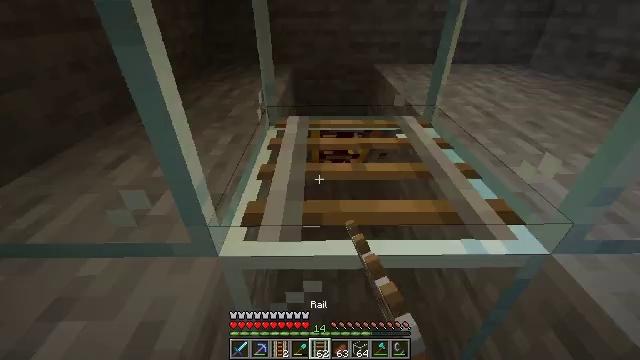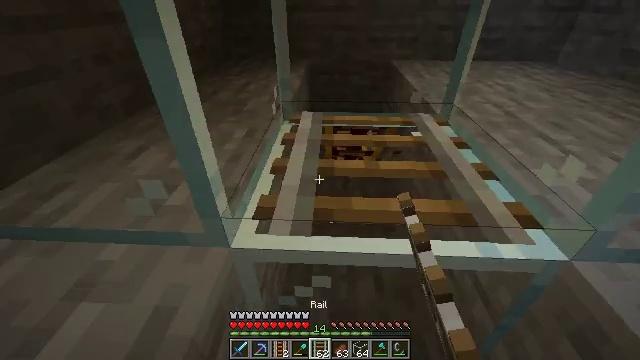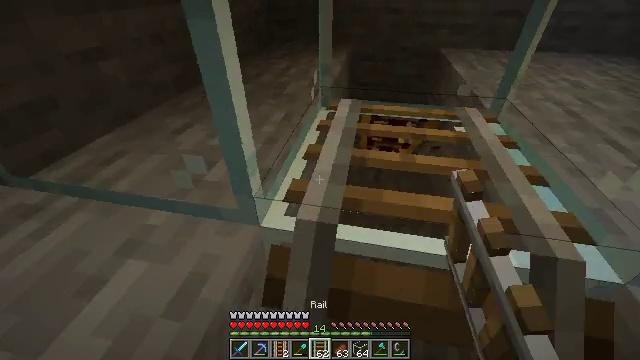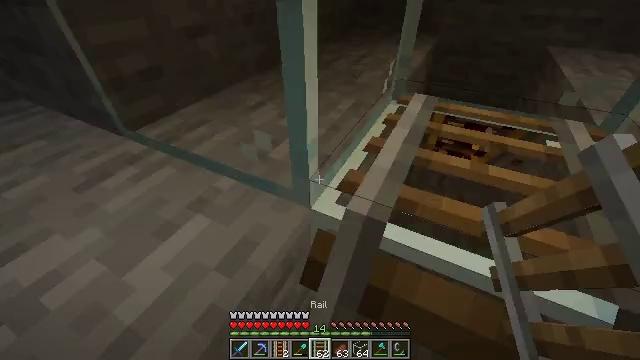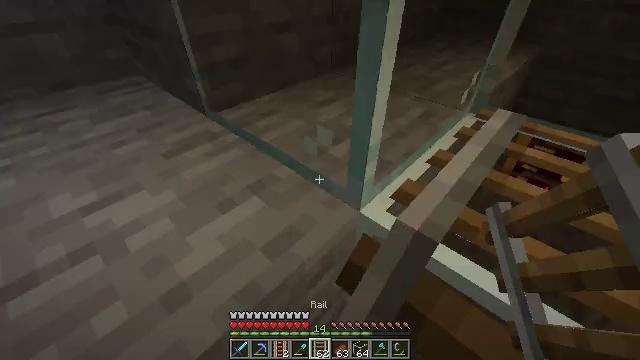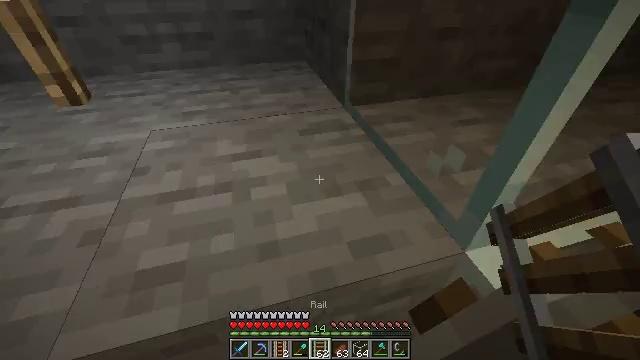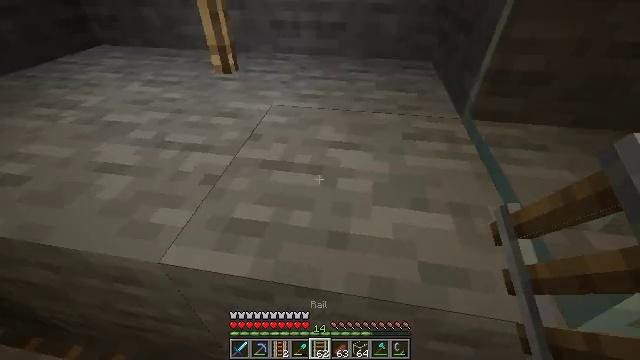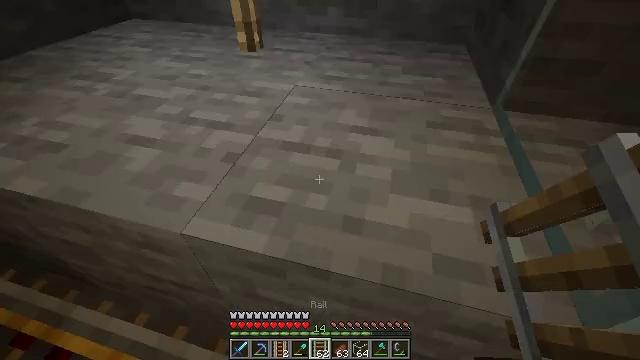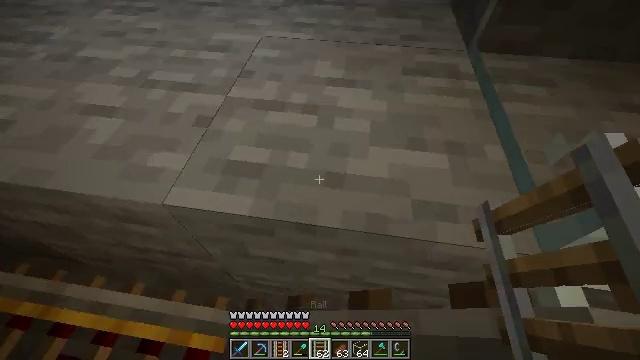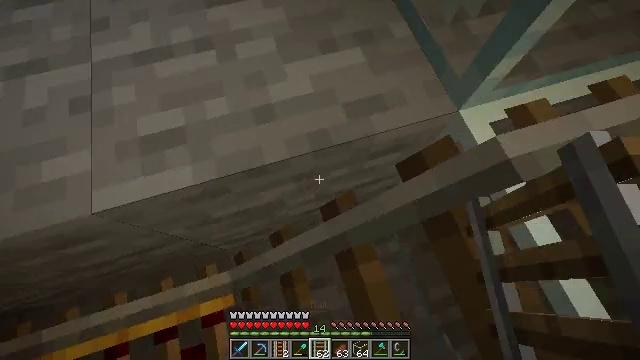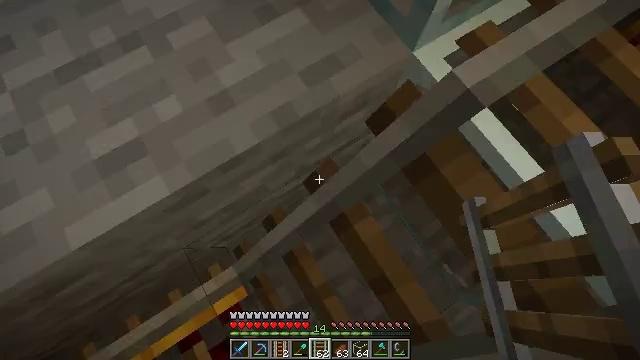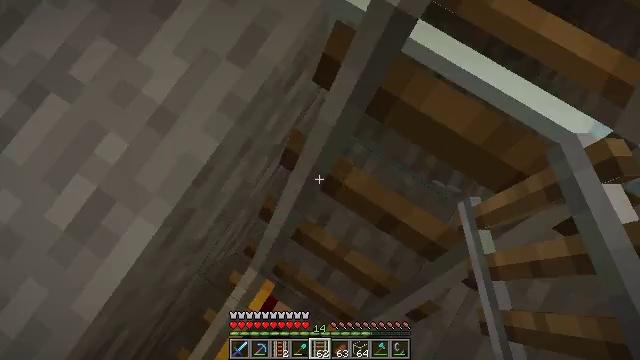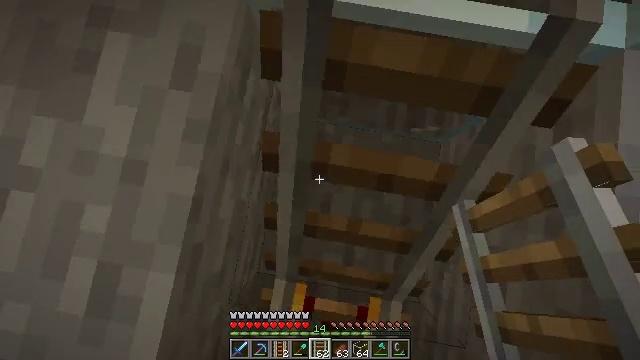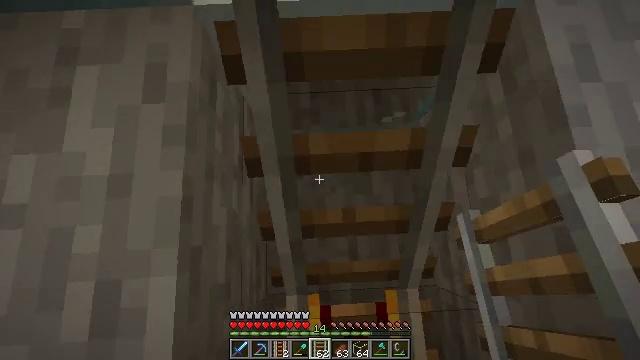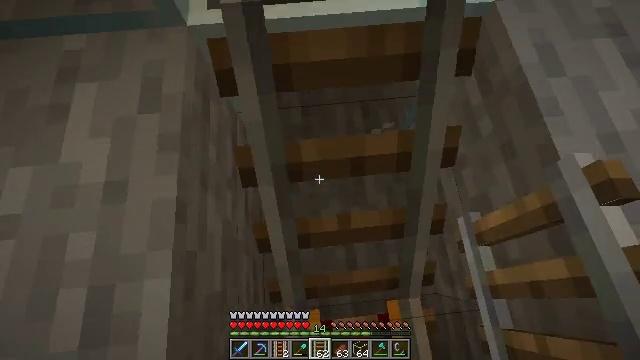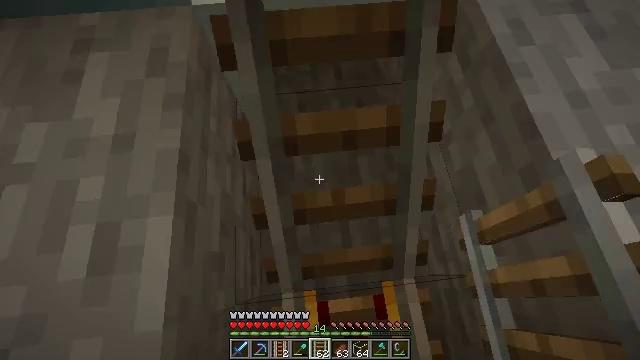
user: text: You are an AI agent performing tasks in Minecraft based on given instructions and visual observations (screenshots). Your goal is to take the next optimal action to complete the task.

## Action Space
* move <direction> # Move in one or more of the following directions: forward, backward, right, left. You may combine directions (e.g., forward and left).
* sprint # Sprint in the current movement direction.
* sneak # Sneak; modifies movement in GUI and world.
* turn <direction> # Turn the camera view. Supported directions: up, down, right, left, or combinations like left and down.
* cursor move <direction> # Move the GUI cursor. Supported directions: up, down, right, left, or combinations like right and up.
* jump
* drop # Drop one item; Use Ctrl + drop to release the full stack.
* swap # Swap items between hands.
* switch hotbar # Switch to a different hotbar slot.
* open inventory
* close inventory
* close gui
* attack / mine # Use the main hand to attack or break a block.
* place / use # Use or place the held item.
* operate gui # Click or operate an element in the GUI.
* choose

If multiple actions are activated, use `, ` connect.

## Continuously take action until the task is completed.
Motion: motion action
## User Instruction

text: Break the dispenser to pick it up.
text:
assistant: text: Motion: turn left
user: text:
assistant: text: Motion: turn left and down
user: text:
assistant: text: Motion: turn left and down
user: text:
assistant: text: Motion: turn left
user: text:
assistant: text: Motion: turn left
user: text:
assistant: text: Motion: turn left
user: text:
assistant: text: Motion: turn left and down
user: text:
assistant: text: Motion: turn right and down
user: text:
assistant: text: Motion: turn right and down
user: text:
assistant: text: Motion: turn right and down
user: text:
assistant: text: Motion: turn right and down
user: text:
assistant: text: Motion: move back, turn right and down
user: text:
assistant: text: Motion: move back, turn right and up
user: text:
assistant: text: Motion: move back, turn right and up
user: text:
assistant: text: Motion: move back, turn up
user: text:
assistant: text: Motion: move back, turn up
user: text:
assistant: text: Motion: turn up
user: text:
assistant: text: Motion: turn left and up
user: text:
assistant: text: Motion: turn left and up
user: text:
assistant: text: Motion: turn left and up
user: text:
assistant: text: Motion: turn left and up
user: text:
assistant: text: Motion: turn left and up
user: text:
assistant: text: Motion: turn left and up
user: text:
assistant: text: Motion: turn left
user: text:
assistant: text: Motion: turn left
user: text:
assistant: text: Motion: turn left
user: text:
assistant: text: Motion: turn left
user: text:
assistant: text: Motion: turn left and up
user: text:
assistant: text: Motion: turn left and up
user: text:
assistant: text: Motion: no_op